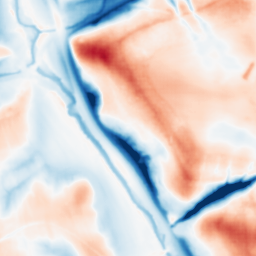
Category: multiscale
Decomposition family: dog_multiscale
Decomposition parameters: sigma_ratio: 1.6
n_scales: 6
base_sigma: 1
Upsampling method: sinc_hamming
Upsampling parameters: scale: 8
kernel_size: 16
Upsampling scale: 8